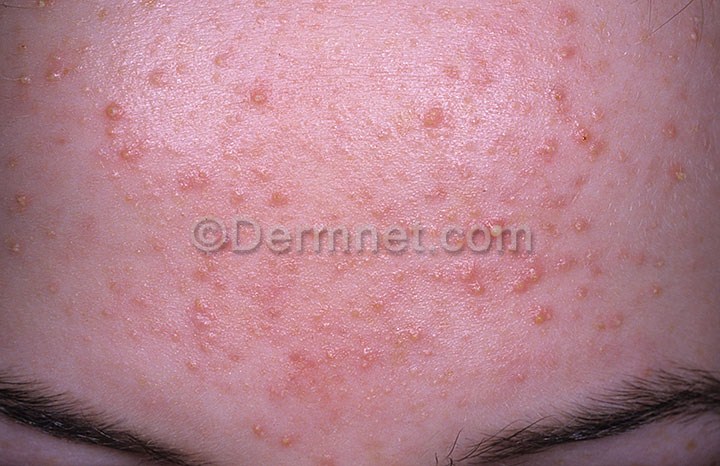
Disease: Acne and Rosacea Photos